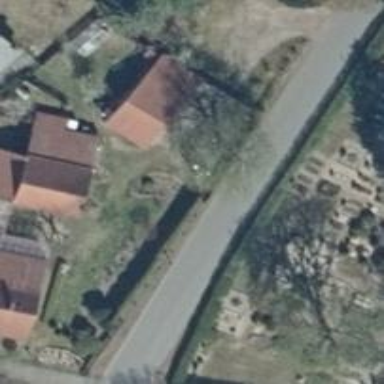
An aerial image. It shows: Residential road with asphalt surface and no sidewalks.